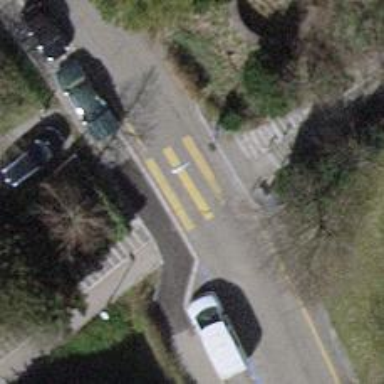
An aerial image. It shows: Paved footway with crossing.